Field crop: maize
Growth stage: 2
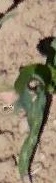
Species: maize